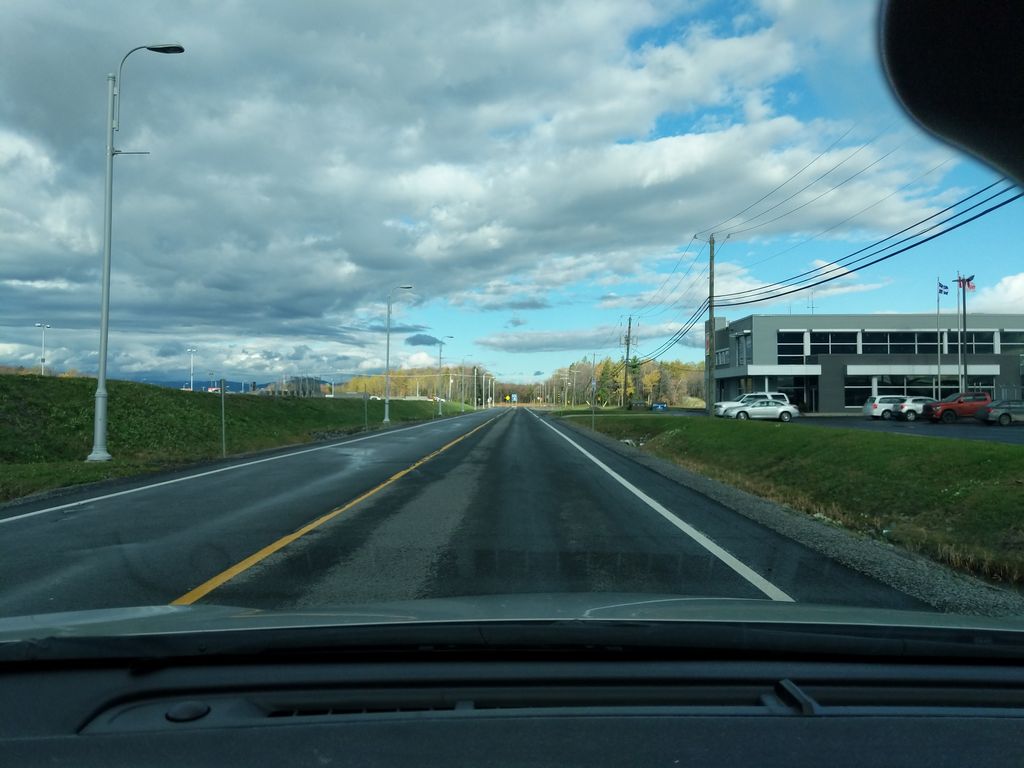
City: quebec_city